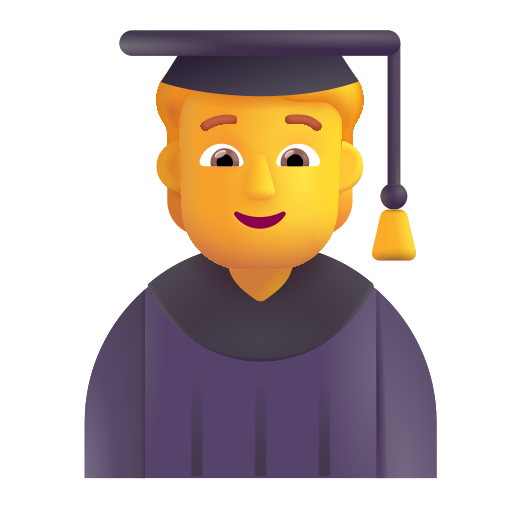
student color default